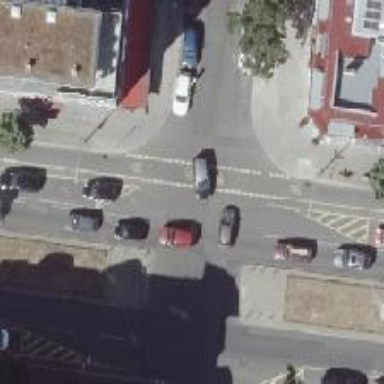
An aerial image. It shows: Unmarked crossing on asphalt footway.